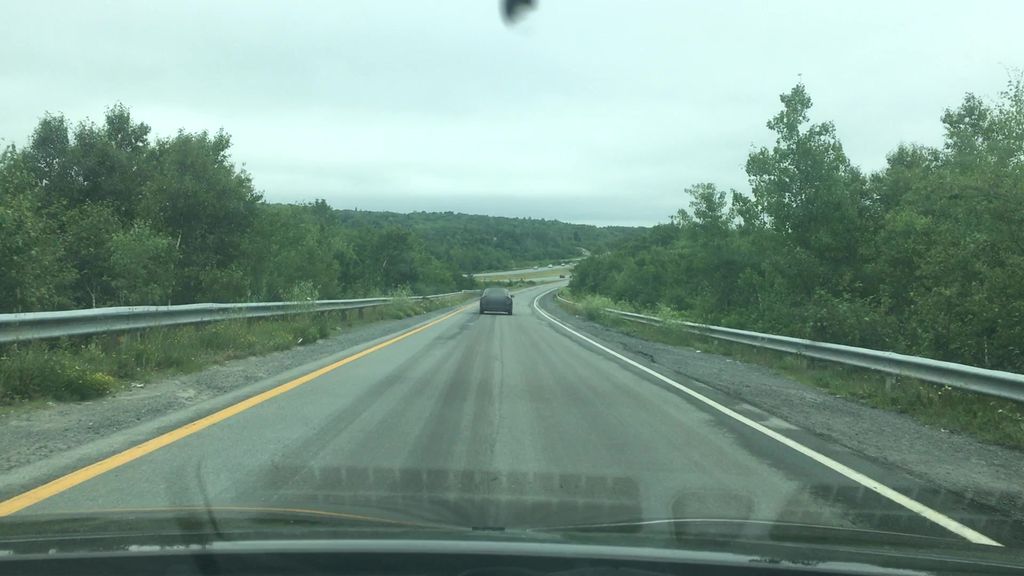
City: halifax